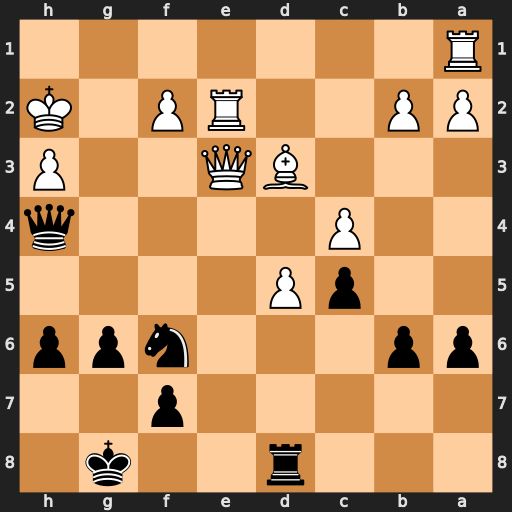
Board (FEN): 3r2k1/5p2/pp3npp/2pP4/2P4q/3BQ2P/PP2RP1K/R7
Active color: b
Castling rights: -
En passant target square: -
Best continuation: Ng4+ Kg2 Nxe3+